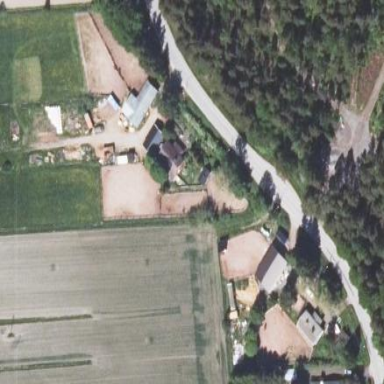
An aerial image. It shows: Farmyard area.